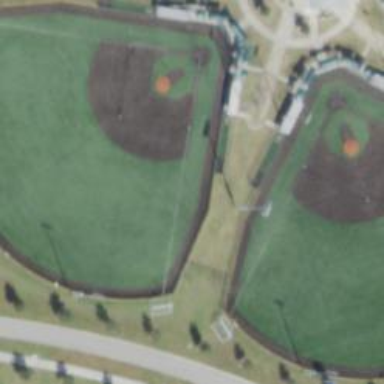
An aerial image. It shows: Baseball pitch for leisure and sports activities.